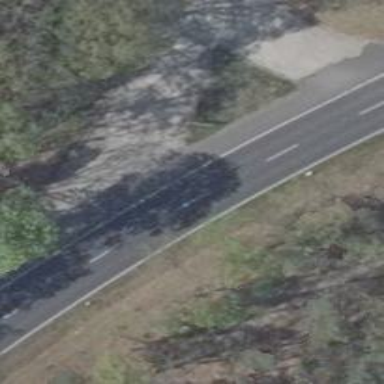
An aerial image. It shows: Secondary road with asphalt surface.